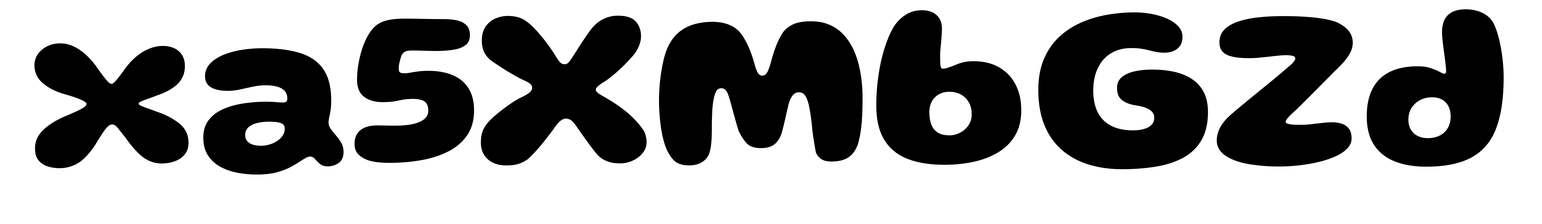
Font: Gluten_Bold